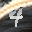
Label: 4